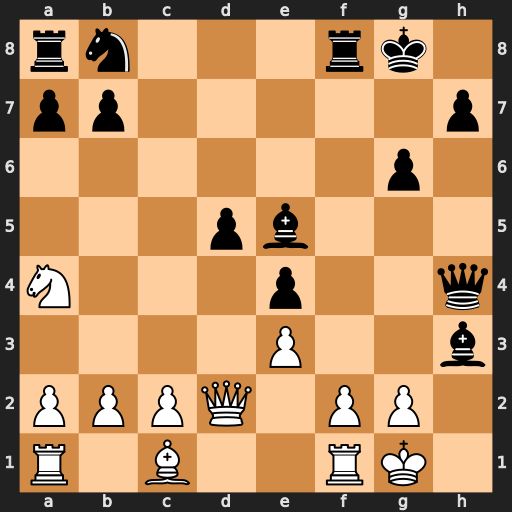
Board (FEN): rn3rk1/pp5p/6p1/3pb3/N3p2q/4P2b/PPPQ1PP1/R1B2RK1
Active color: w
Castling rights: -
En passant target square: -
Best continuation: Qxd5+ Rf7 Qxe5 Bxg2 Qe8+